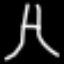
Label: The Eiffel Tower